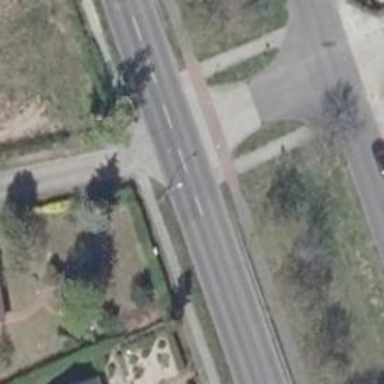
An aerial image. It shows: Secondary road with asphalt surface and lane markings.